Interaction volume radius: 5 \u00c5
Interaction volume height: 25 \u00c5
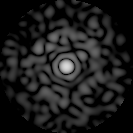
Disorder parameter: 0.8